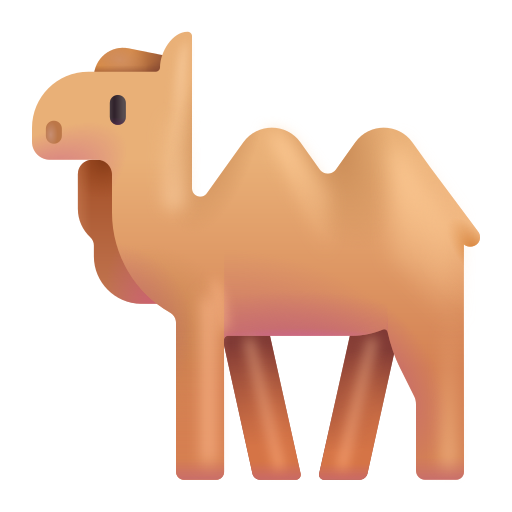
two hump camel color